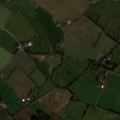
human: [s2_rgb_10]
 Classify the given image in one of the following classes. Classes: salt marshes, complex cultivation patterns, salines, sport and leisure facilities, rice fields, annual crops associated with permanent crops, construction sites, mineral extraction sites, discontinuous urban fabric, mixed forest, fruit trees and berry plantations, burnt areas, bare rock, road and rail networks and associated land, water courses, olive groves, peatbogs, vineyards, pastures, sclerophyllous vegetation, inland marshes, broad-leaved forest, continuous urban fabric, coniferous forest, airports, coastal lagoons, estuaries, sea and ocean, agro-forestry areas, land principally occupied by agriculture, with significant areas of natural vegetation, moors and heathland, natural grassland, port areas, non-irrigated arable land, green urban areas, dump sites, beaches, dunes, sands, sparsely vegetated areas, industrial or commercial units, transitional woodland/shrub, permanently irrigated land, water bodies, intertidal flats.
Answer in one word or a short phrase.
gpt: non-irrigated arable land, pastures